Aerial crown-view tile of a tropical tree (Barro Colorado Island, Panama), acquired 20250616:
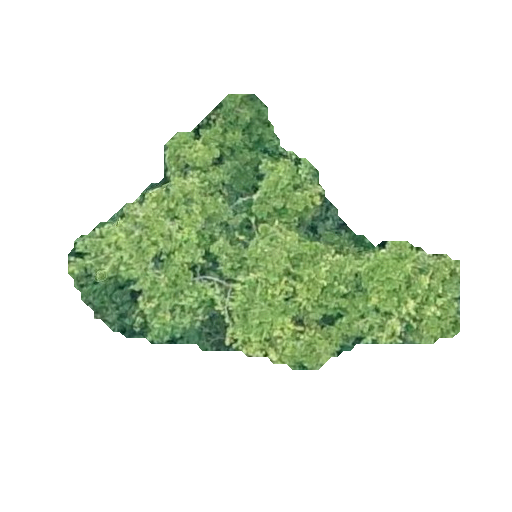
Species: Beilschmiedia tovarensis
GBIF accepted scientific name: Beilschmiedia tovarensis
Crown area: 88.212 m²